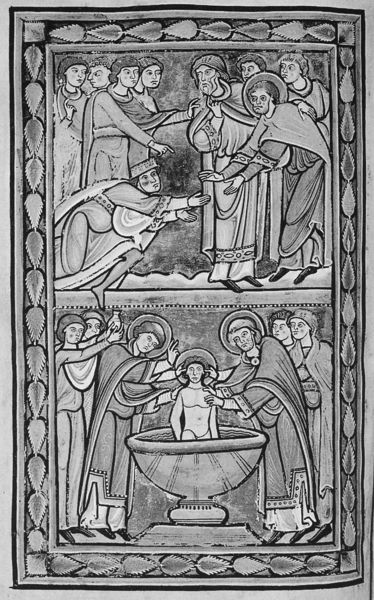
Titel: Leben und Wunder des Hl. Amand
Standort: Herkunftsort: Saint-Amand (EU - F)
Institution: Valenciennes, Bibliothèque Municipale
Schlagwörter: gruppe, mann, nackt, wasser, grau, männer, schwarz, weiss, zeichnung, flasche, gesichter, gesicht, johannes, täufer, gewand, mantel, gewänder, gotik, könig, religion, becken, illustration, schwarzweiß, knien, heiligenschein, gotisch, christus, jesus, heiliger, heilige, taufe, anbetung, christen, miniatur, zierleiste, bitten, aureole, romanisch, taufbecken, gewände, jordan, hanschrift, apostel, buchmalerei, heiligen